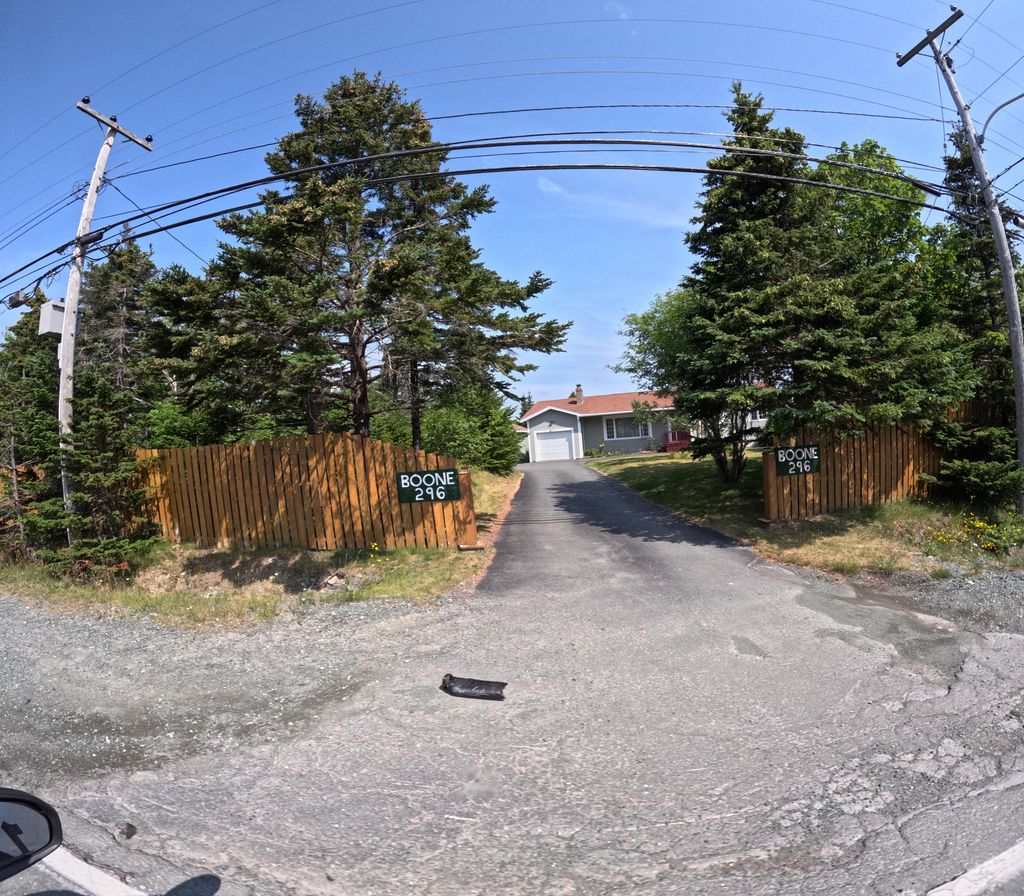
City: st_johns